Field crop: maize
Growth stage: 1
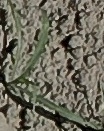
Species: sorghum